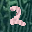
Label: 2